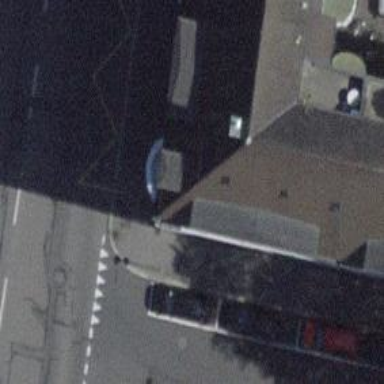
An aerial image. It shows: Furniture shop.